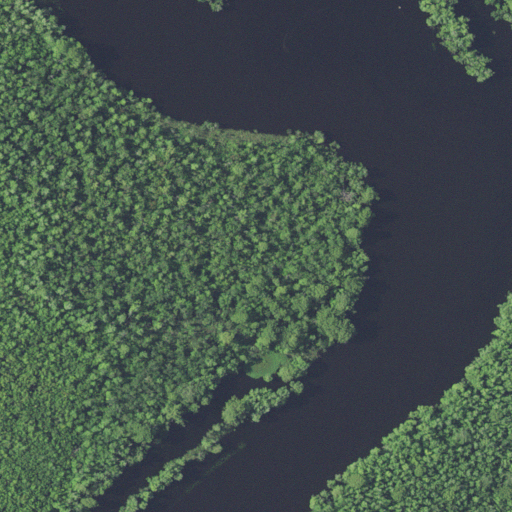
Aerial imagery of cape in North Carolina named Maultbys Point containing woody wetlands, open water, and herbaceous wetlands